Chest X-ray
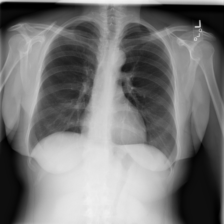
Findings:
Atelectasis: negative
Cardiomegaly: negative
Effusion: negative
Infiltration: negative
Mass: negative
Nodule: negative
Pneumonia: negative
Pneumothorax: negative
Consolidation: negative
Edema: negative
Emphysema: negative
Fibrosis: negative
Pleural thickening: negative
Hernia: negative